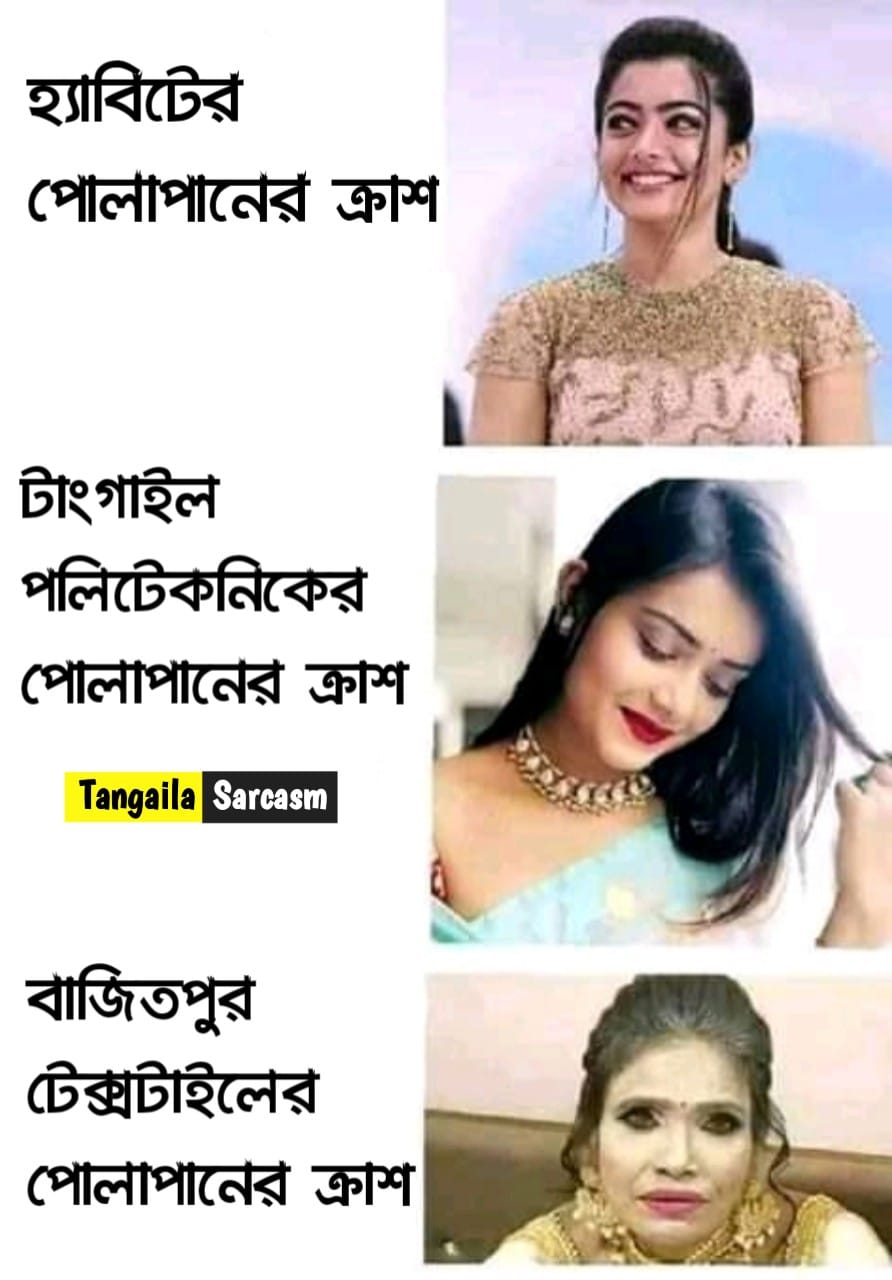
Caption: হ্যাবিটের পোলাপানের ক্রাশ   টাংগাইল পলিটেকনিকের পোলাপানের ক্রাশ    বাজিতপুর টেক্সটাইলের পোলাপানের ক্রাশ
Label: hate